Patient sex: F
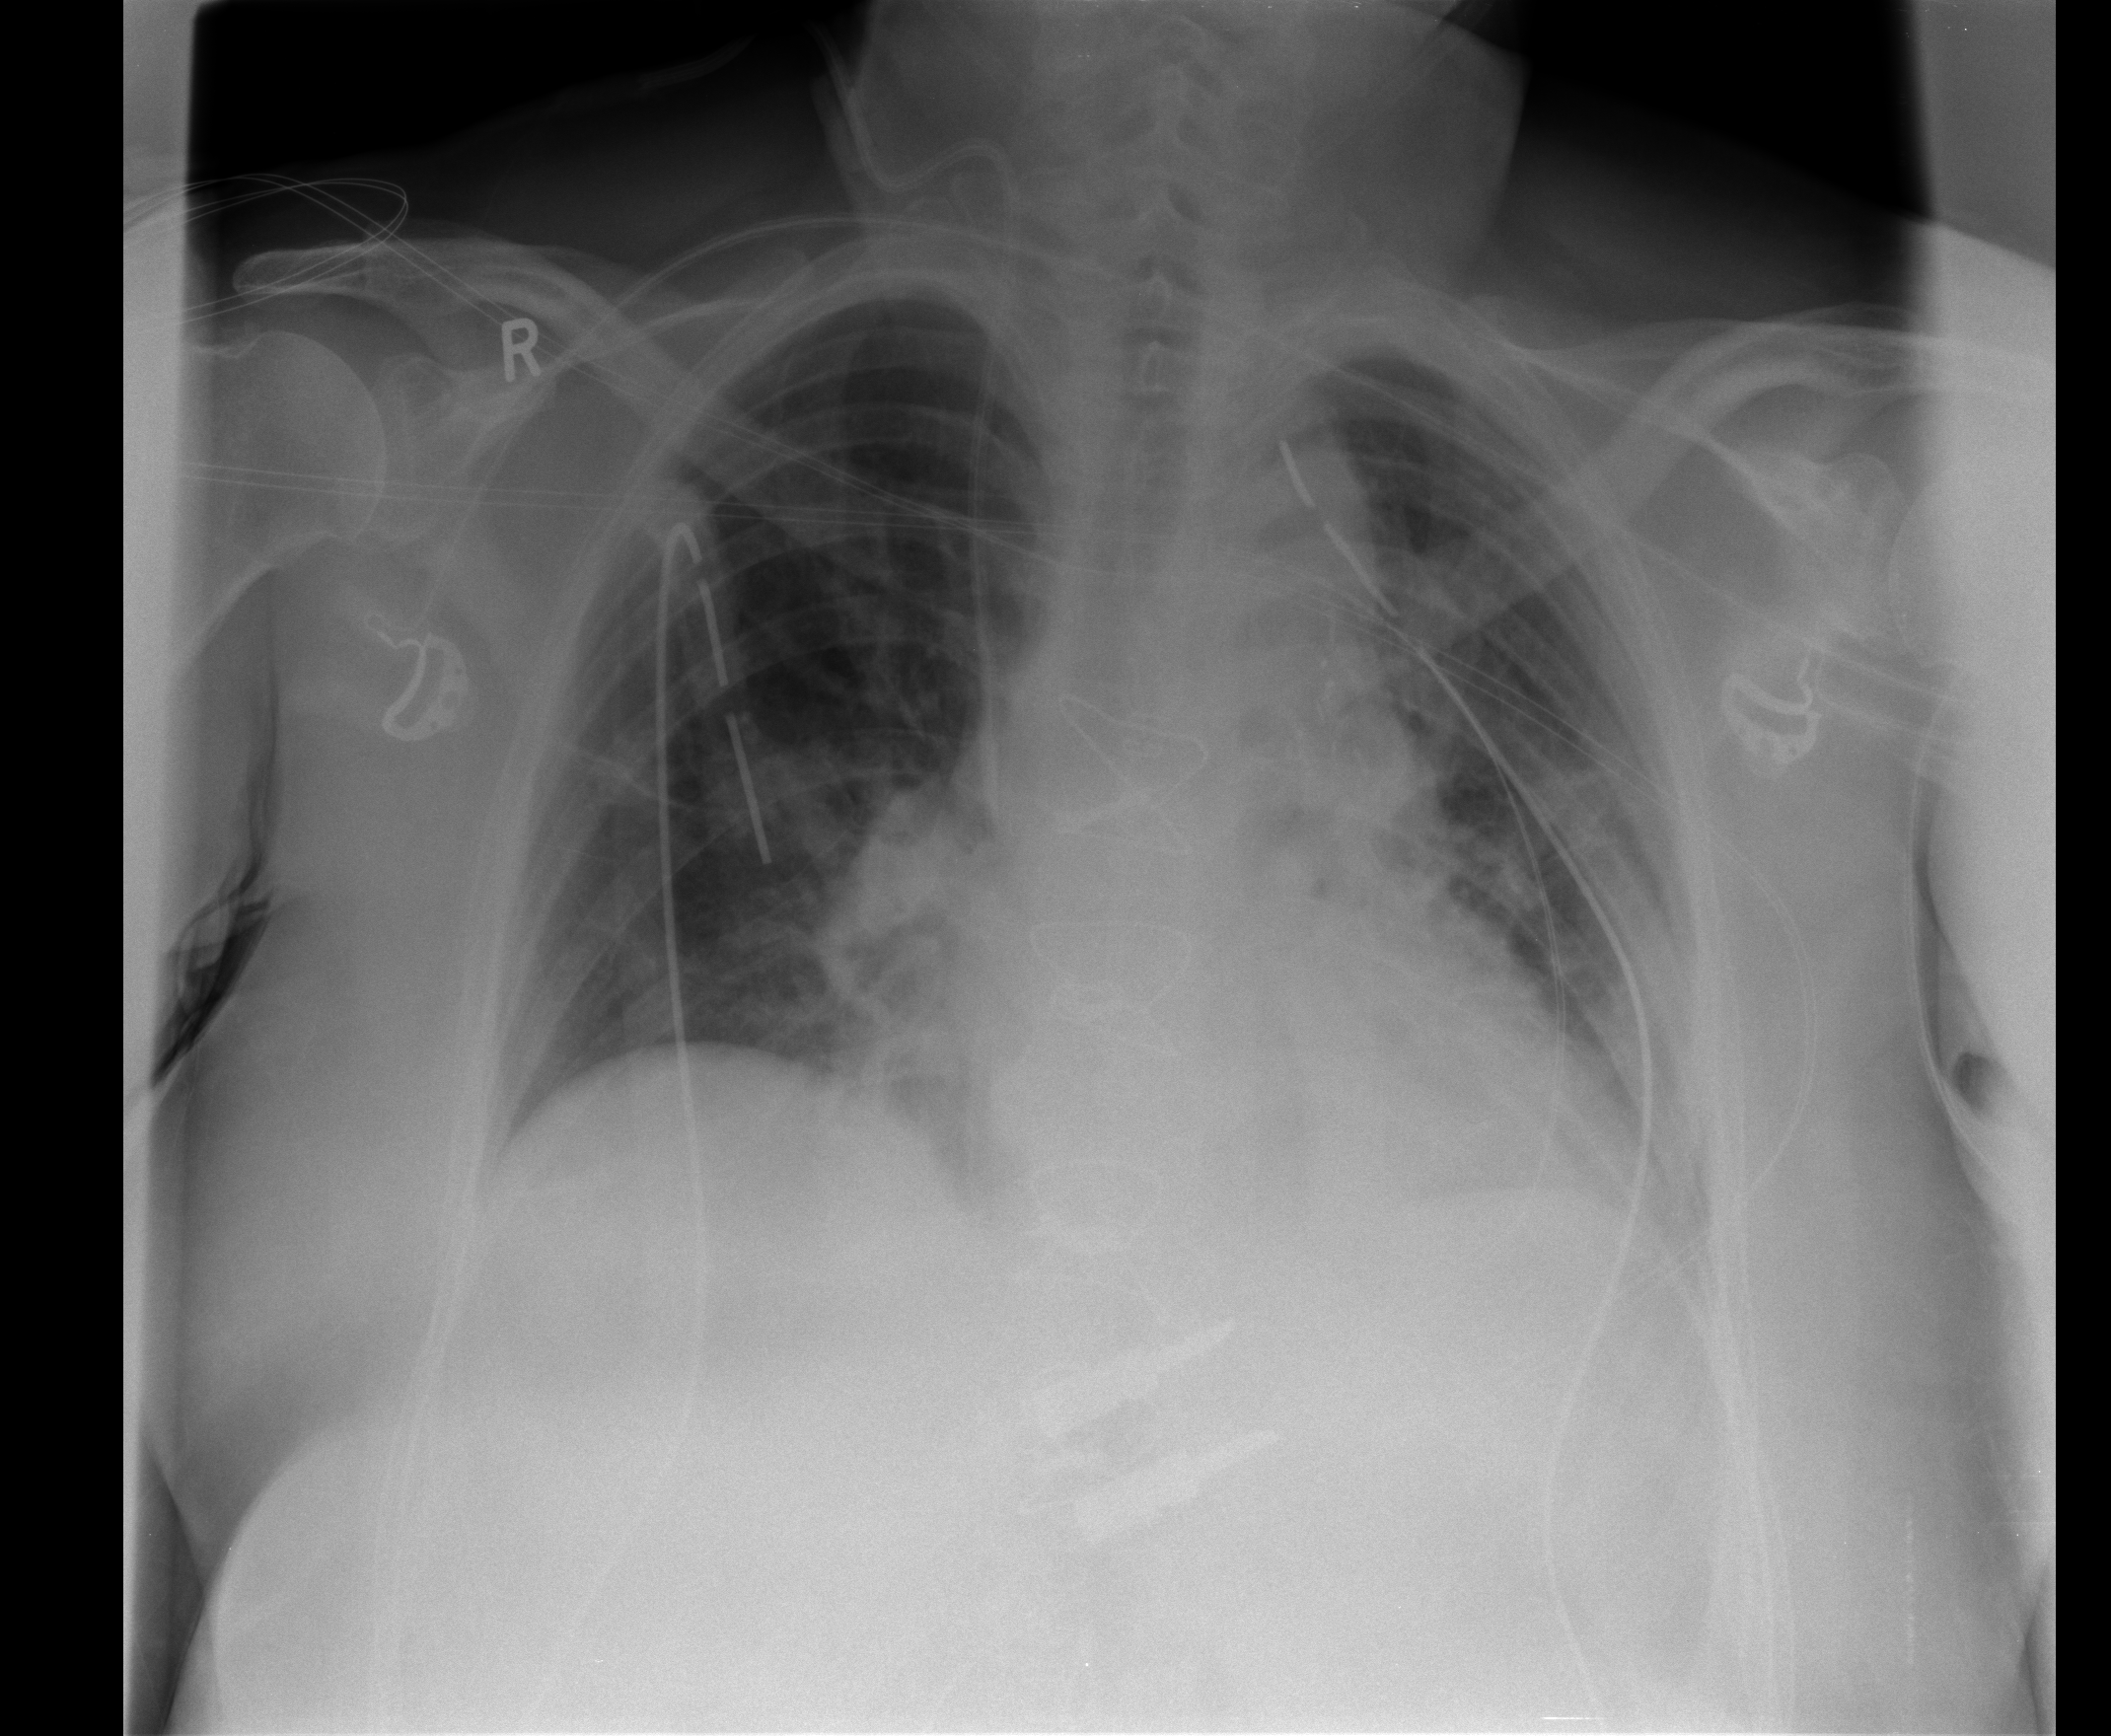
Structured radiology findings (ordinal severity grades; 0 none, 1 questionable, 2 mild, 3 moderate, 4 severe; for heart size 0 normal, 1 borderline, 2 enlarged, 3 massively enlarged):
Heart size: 0
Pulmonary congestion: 2
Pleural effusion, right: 0
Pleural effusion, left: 1
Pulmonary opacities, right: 0
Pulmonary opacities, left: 0
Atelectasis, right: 2
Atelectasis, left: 2